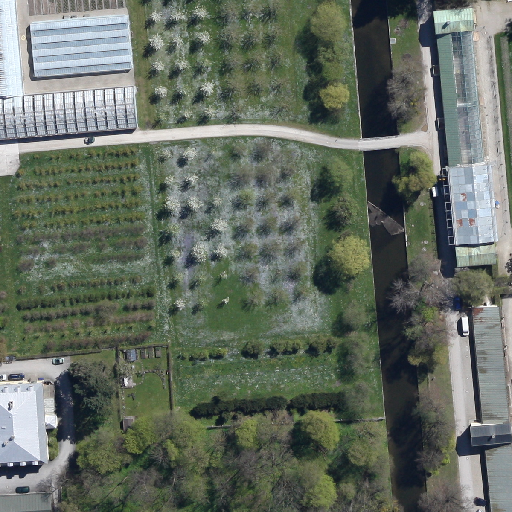
Referring expression: sidewalk